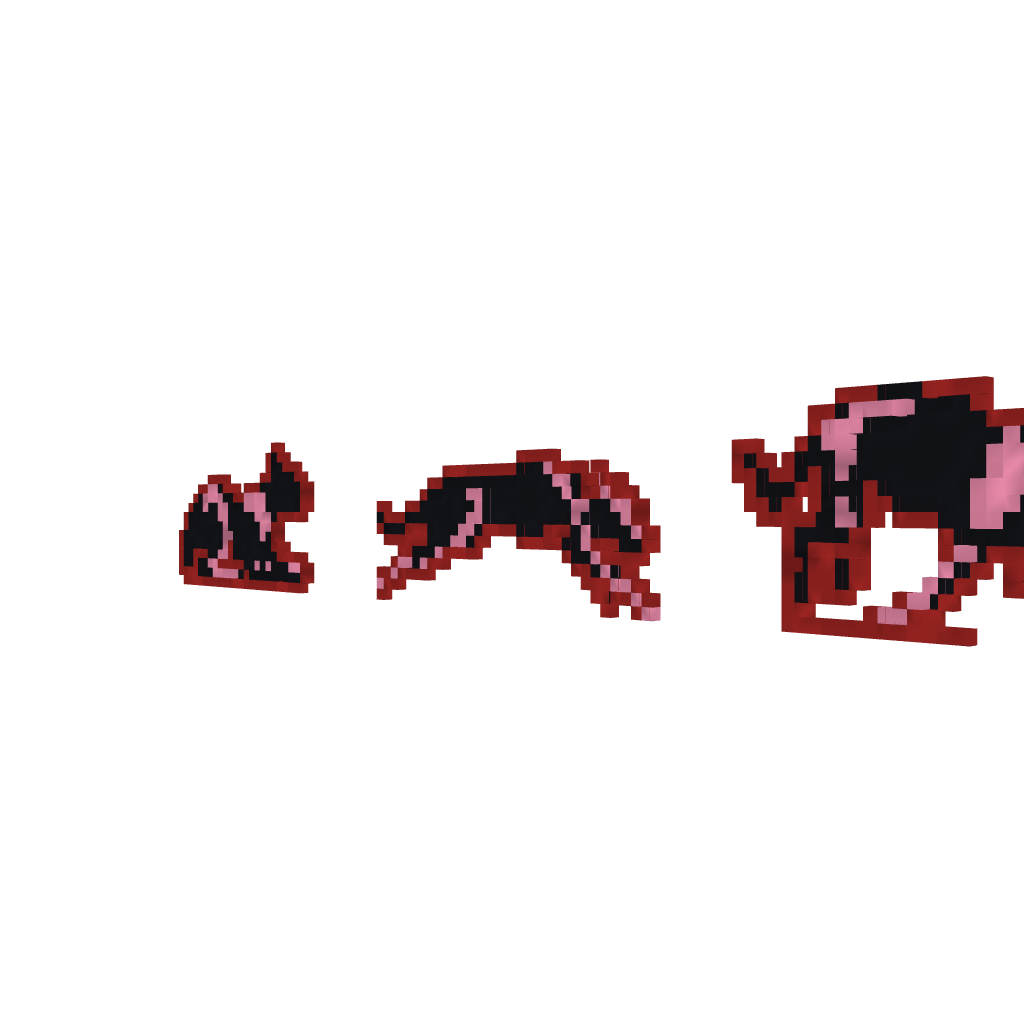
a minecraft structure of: Panther from Castlevania 1